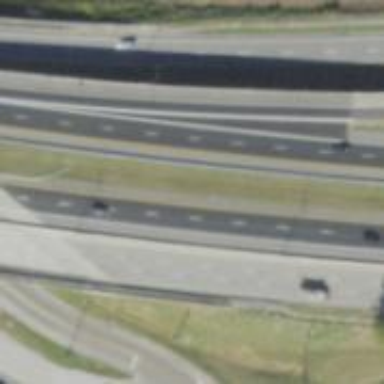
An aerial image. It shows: Asphalt motorway.